Interaction volume radius: 5 \u00c5
Interaction volume height: 30 \u00c5
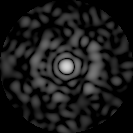
Disorder parameter: 0.8665